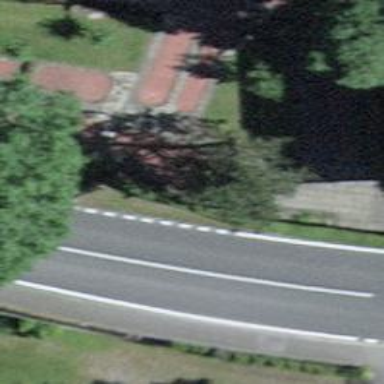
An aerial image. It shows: Hedge barrier.